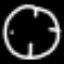
Label: clock